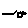
Label: sun